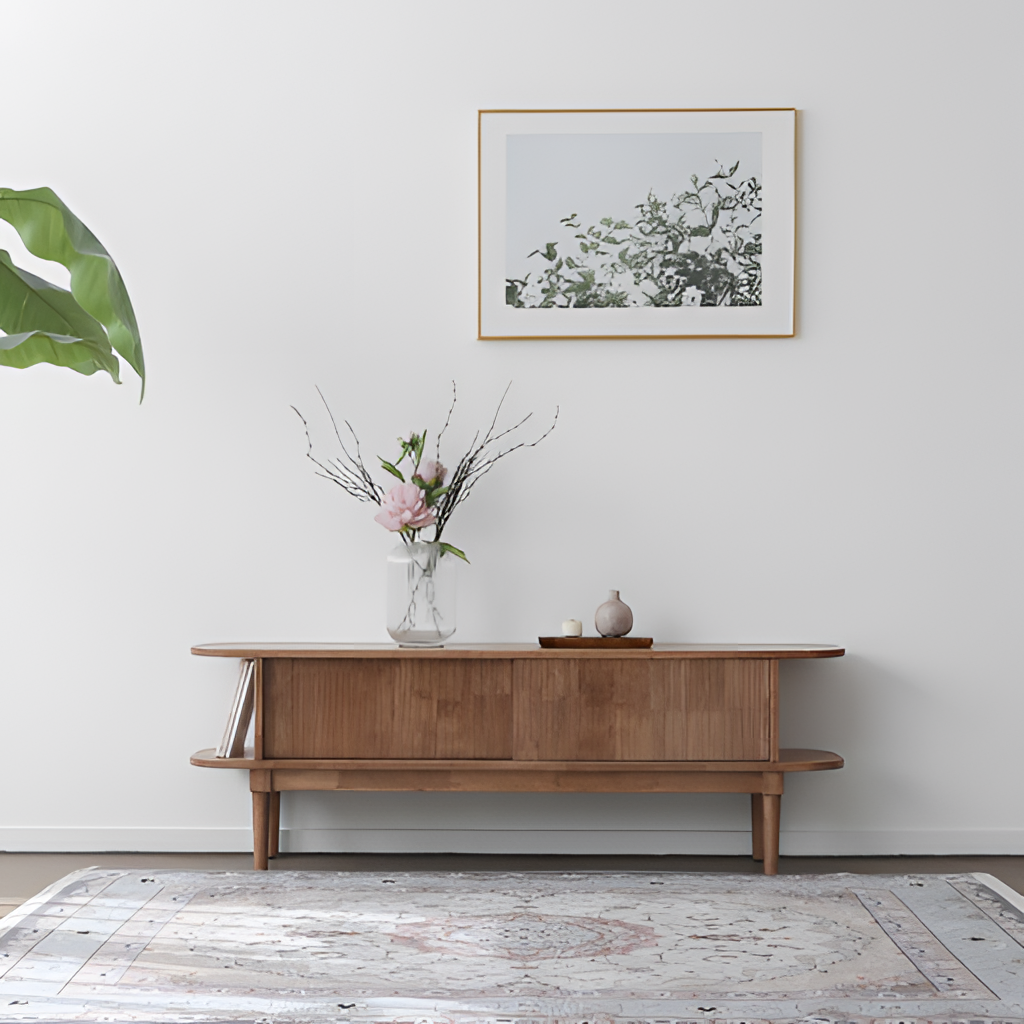
living room, wood sideboard, white paint wallpaper, with solid pattern, carpet flooring, with geometric pattern, minimalist